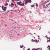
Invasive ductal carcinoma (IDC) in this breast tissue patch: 0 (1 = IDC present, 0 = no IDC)